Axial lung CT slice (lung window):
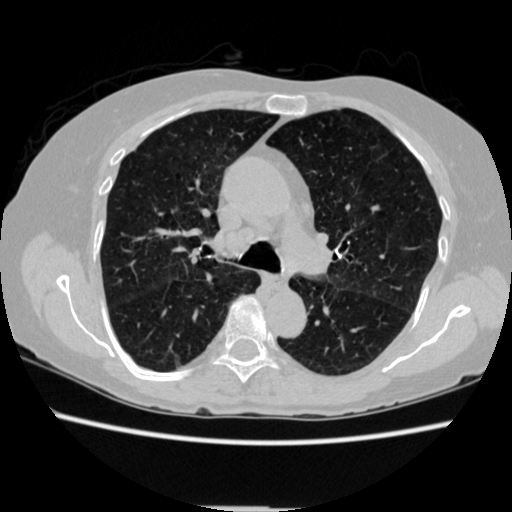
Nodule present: no